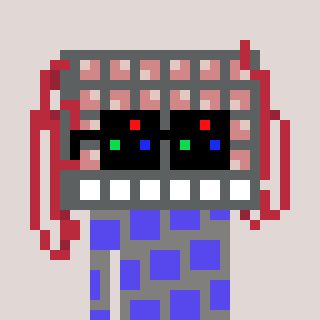
a pixel art character with square black sunglasses, a turing-shaped head and a bluegrey-colored body on a warm background